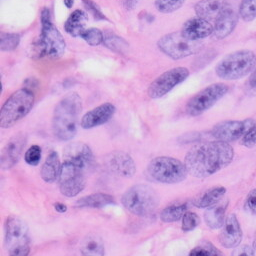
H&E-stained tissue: Skin